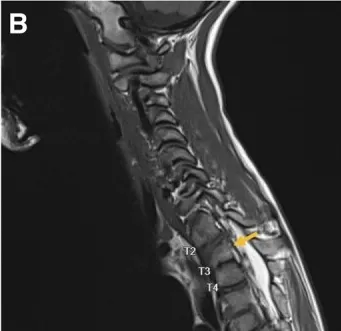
A-D, MRI Spine Cervical-Thoracic-Lumbar without contrast sagittal view T1 weighted. C, The arrow shows the butterfly hemivertebra of T6.
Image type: radiology (mri)